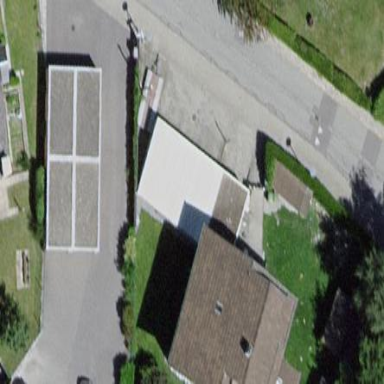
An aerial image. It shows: Group of garages.